Question: I'm trying to add an Excel Web App to a DurandalJS website. Basically, I get a JSON object from the server, will transform it into a '<table>...</table>' tag so that Excel Web App can understand it. Then I'd like to be able to view that table with the Excel Web App (resize columns, select, sort, filter, etc).
To start off, I'm trying the simplest solution possible - hardcoded '![<table />][1]':
1. Created a new DurandalJS project (using the template on their website)
2. Replaced the content of welcome.html with the following code I found on ExcelMashup.com:
'<a href="#" name="MicrosoftExcelButton" data-xl-tableTitle="My Title" data-xl-buttonStyle="Standard" data-xl-fileName="Book1" data-xl-attribution="Data provided by MY Company" ></a>'
'<table> ... </table>'
'<script type="text/javascript" src="https://r.office.microsoft.com/r/rlidExcelButton?v=1&kip=1"></script>'
But Durandal will only show the table data, ignoring the Excel button. Same thing happens when I try moving the last line ('<script/>') to 'index.cshtml'.

Any ideas how can I have an Excel-like behavior to view that table under Durandal?
Thanks!
P.S.: My real project is working on Durandal 1.2 but for the time being I'll take any solution, even Durandal 2.0.
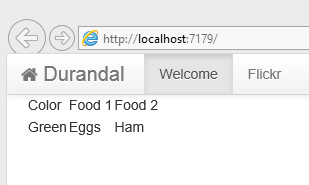
Answer: Durandal doesn't render script tags within views. To render them,
you should use <URL>:
'''
ko.bindingHandlers.excelScript = {
update: function( element, valueAccessor, allBindingsAccessor, viewModel, bindingContext){
$(element).html('<script type="text/javascript" src="https://r.office.microsoft.com/r/rlidExcelButton?v=1&kip=1"></script>');
}
};
'''
Use it in your view:
'''
<div data-bind="excelScript"></div>
'''